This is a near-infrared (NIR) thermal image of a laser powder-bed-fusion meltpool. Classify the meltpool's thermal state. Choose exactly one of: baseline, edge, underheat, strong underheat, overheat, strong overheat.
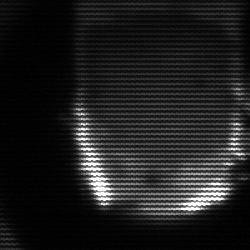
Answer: baseline